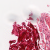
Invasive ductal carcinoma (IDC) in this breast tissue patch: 0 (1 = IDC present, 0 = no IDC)